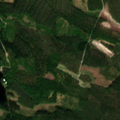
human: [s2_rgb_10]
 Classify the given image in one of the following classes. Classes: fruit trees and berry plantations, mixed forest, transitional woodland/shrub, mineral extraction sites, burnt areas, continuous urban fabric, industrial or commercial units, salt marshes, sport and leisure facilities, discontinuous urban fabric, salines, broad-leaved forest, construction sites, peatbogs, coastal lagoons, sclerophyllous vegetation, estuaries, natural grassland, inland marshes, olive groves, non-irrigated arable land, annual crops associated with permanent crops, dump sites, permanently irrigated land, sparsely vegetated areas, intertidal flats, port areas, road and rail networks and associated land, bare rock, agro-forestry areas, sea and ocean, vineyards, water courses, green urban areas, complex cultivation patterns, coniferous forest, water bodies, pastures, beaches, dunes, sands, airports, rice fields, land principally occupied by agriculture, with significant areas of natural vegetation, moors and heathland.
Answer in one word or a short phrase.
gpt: coniferous forest, mixed forest